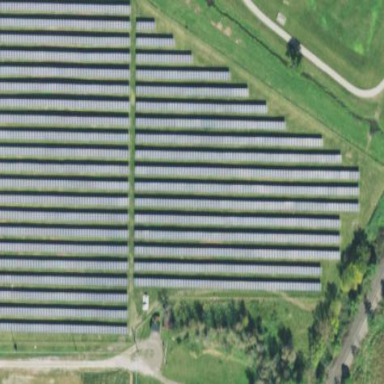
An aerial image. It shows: Solar power plant utilizing photovoltaic technology.